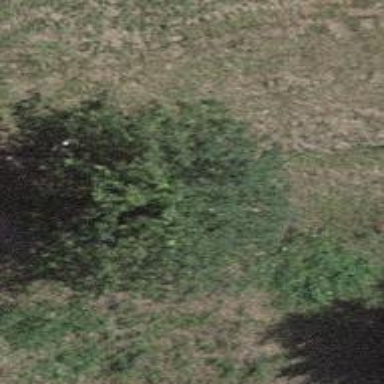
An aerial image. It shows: Single tag "natural: tree."